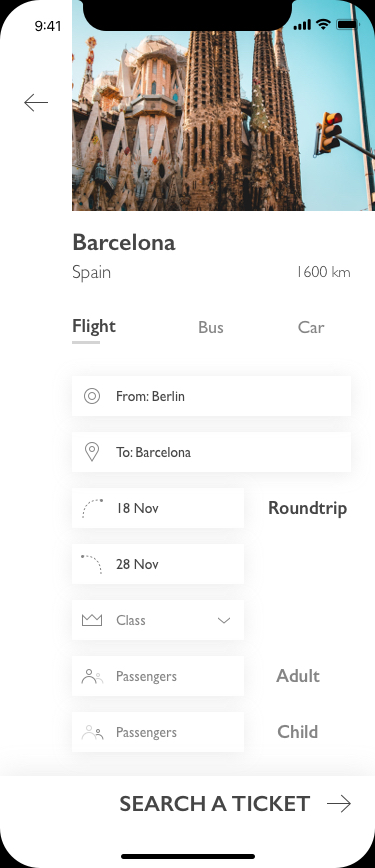
Text in this UI design:
Adult
Roundtrip
Child
Barcelona
Spain
1600 km